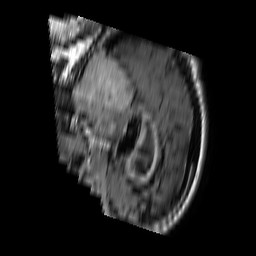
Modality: FLAIR
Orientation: sagittal
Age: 55
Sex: male
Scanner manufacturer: philips
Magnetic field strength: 1.5 T
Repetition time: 6 s
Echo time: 0.12 s